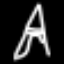
Label: The Eiffel Tower